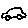
Label: car